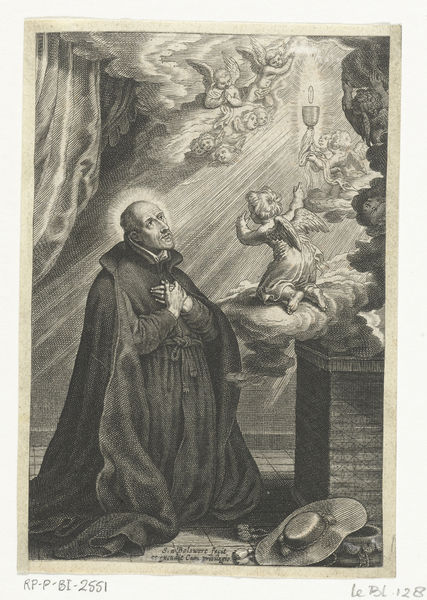
Titel: Heilige Franciscus Borgia knielt voor visioen met hostie
Künstler: Schelte Adamsz. Bolswert
Standort: Amsterdam
Institution: Rijksmuseum
Schlagwörter: flügel, hand, wolken, hut, licht, tisch, zimmer, gesicht, vorhang, kelch, kutte, mantel, blatt, engel, inschrift, lichtstrahl, druckgrafik, fliesen, beten, gebet, pult, heiligenschein, vision, hostie, mönch, heiliger, heilig, kupferstich, putti, franziskaner, hieronimus, heiligen, gürtrl, anbetung heilig fromm engel mönch